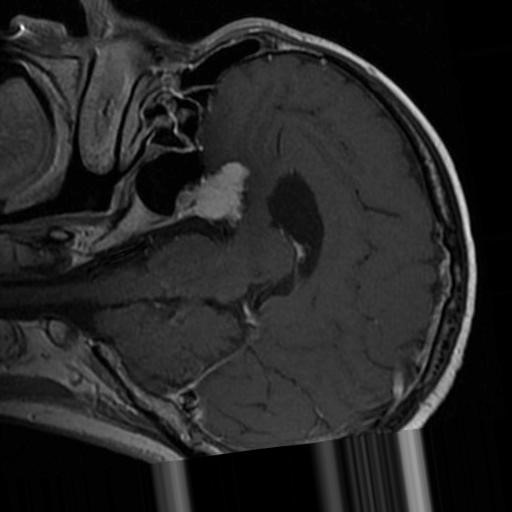
Label: brain_menin